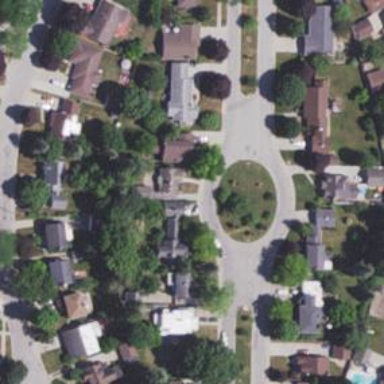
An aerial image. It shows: Charming neighbourhood.